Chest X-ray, AP view. Patient: 42 years old, sex M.
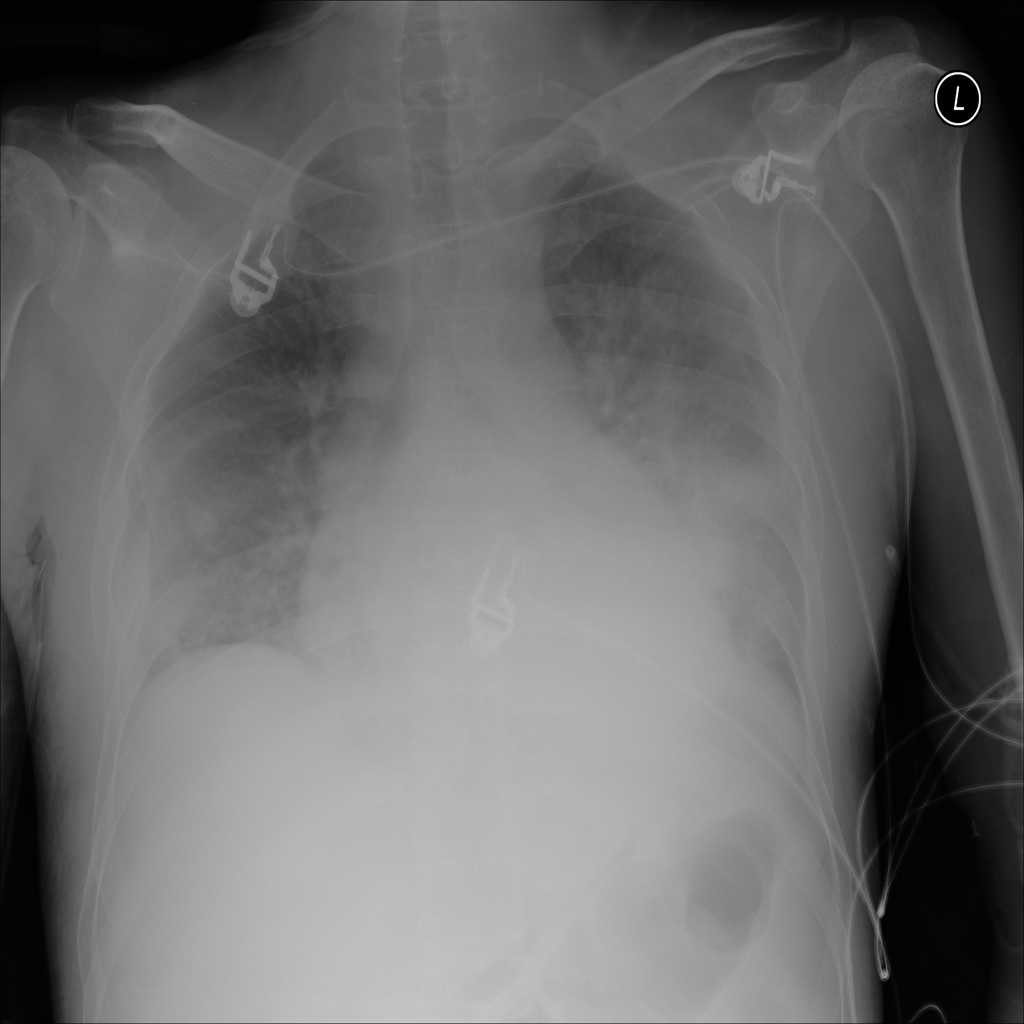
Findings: Infiltration